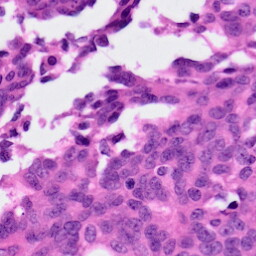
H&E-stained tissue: Ovarian